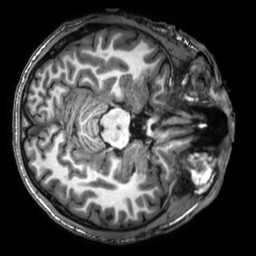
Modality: T1w
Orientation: axial
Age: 31
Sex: male
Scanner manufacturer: philips
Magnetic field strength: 3 T
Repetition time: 0.008103 s
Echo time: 0.003713 s